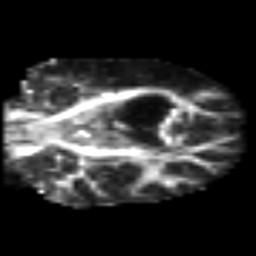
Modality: FA
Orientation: coronal
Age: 50
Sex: male
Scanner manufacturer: siemens
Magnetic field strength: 3 T
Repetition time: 6.1 s
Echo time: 0.101 s